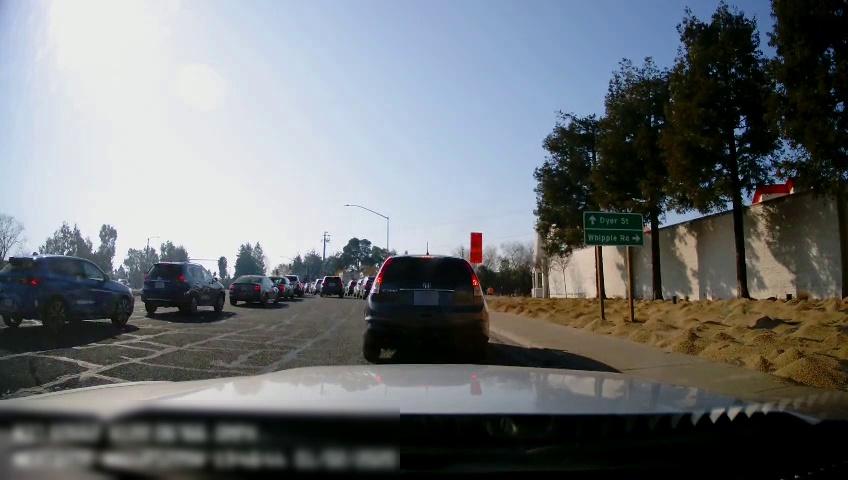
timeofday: Dusk/Dawn/Twilight
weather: Sunny
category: Drivable Space
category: Vehicles | SUV
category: Vehicles | Car
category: Vehicles | SUV
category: Vehicles | SUV
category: Vehicles | SUV
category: Vehicles | Car
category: Vehicles | SUV
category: Vehicles | SUV
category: Vehicles | SUV
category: Vehicles | SUV
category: Vehicles | SUV
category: Vehicles | Truck
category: Pedestrians
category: Traffic | Signs
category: Traffic | Signs